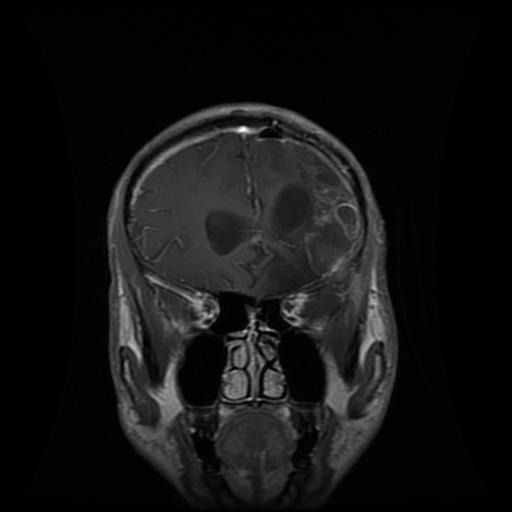
Label: glioma